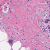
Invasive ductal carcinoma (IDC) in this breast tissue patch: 0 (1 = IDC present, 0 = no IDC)